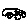
Label: car